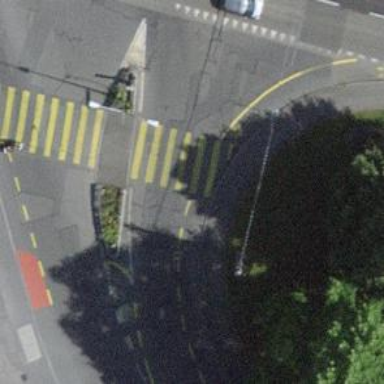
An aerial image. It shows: Kerb serving as barrier.